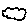
Label: cloud